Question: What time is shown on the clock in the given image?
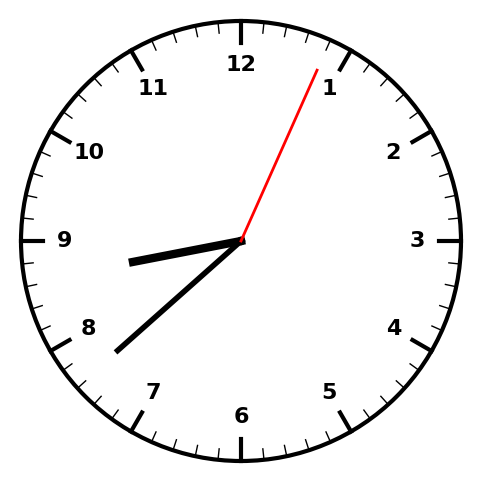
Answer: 08:38:04